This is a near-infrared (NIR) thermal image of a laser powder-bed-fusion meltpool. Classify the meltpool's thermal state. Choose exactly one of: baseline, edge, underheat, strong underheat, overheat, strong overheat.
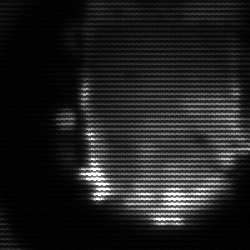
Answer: baseline